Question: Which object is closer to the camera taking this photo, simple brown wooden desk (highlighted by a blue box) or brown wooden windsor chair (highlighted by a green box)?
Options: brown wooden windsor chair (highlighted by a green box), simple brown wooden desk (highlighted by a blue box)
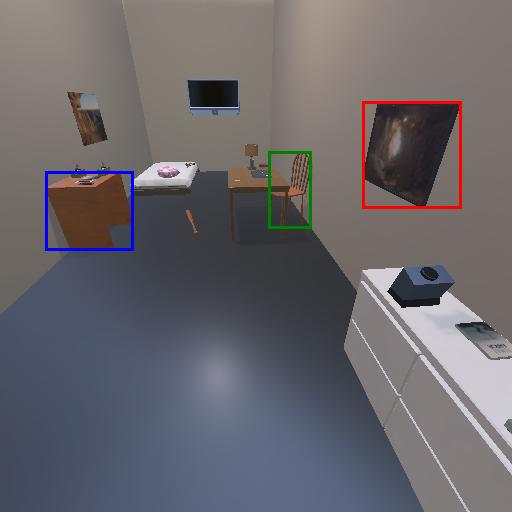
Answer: brown wooden windsor chair (highlighted by a green box)